Interaction volume radius: 5 \u00c5
Interaction volume height: 25 \u00c5
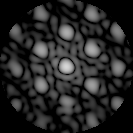
Disorder parameter: 0.2986